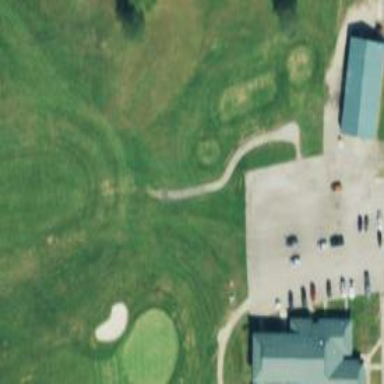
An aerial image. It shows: Path for both road and golf.